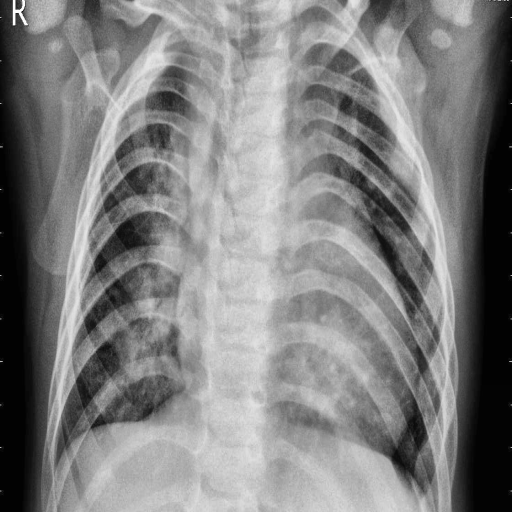
Finding: PNEUMONIA